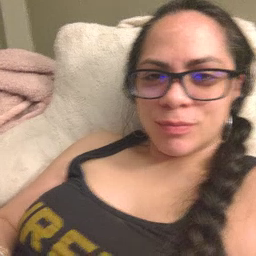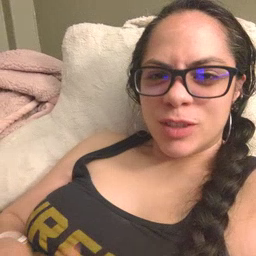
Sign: touch